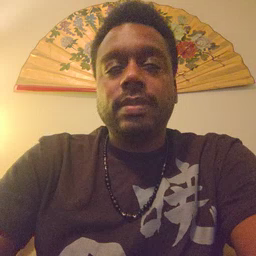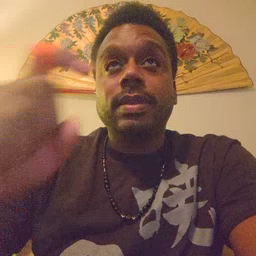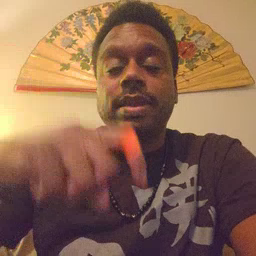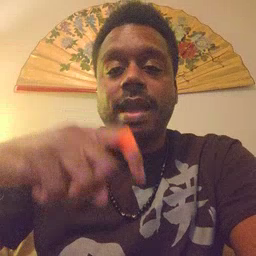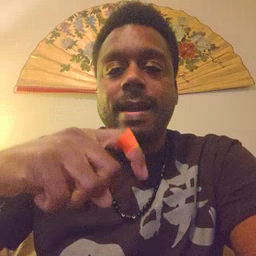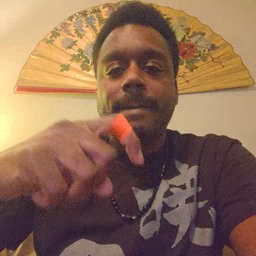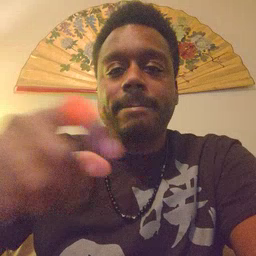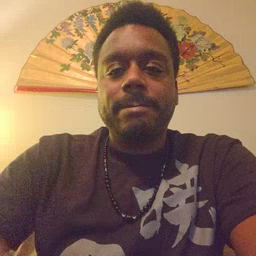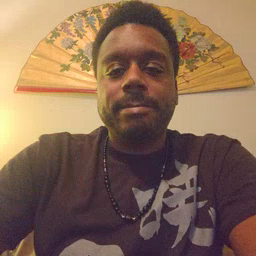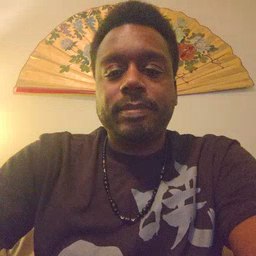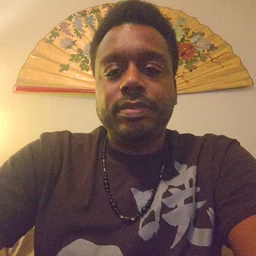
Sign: time